Question:
I am getting the given error when inserting data into the database. The query is fine. I don't know what's going wrong.
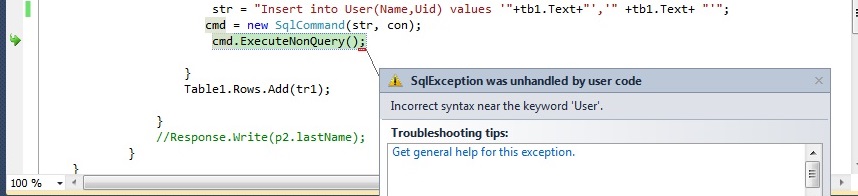
Answer: You are missing '(', ')', '[' and ']':
'''
Insert into [User] (Name, Uid) values ('"+tb1.Text+"', '"+tb1.Text+"')";
'''
---
Note the use of '<URL>"
<URL>